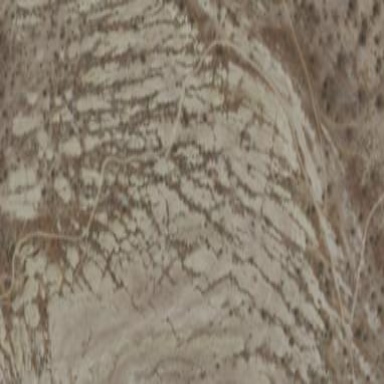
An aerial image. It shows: Natural scree.